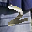
Label: 2